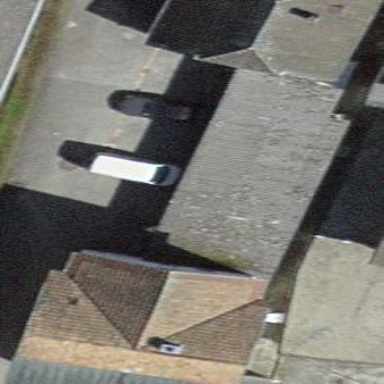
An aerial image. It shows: Garage.